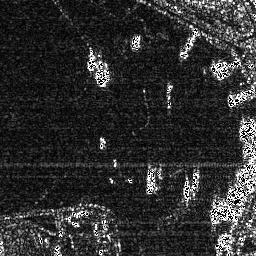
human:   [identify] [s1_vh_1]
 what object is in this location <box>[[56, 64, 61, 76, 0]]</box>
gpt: <ref>1 small ship at the bottom</ref>

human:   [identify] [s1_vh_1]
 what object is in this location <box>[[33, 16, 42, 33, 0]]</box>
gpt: <ref>1 medium ship at the top</ref>